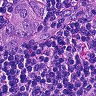
Metastatic tissue present: yes